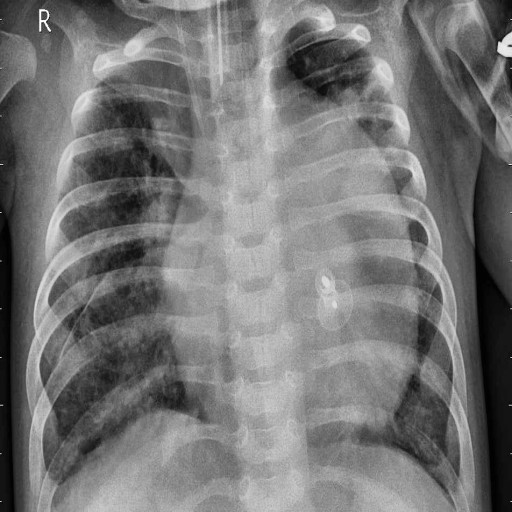
Finding: PNEUMONIA